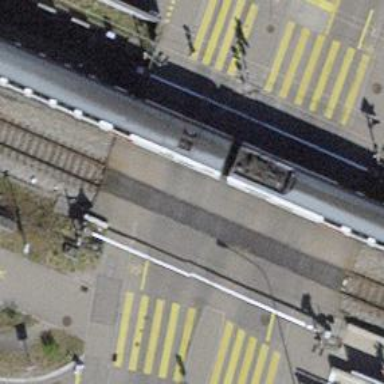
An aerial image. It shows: Level crossing with barriers.